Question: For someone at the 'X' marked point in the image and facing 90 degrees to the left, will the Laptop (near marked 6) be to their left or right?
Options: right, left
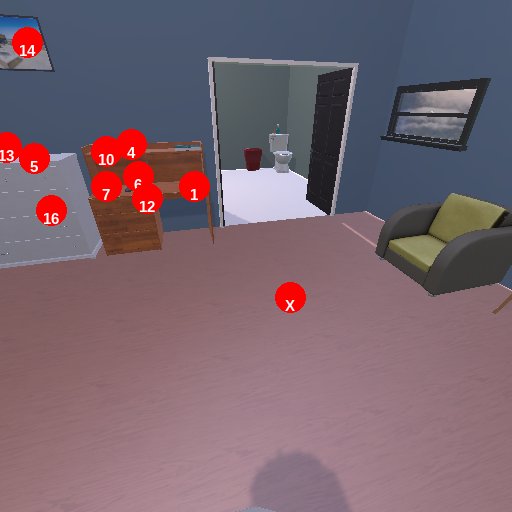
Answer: right